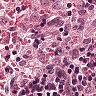
Metastatic tissue present: no